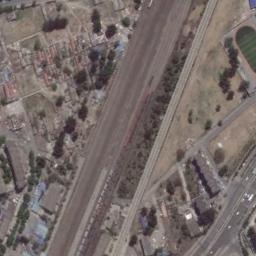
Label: railway